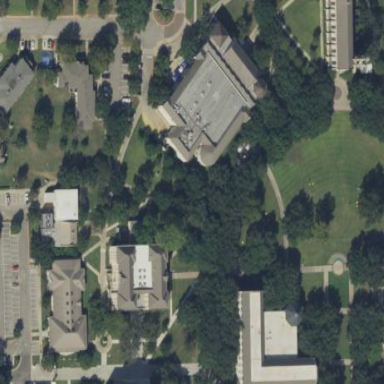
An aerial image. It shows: College building.